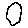
Label: hexagon